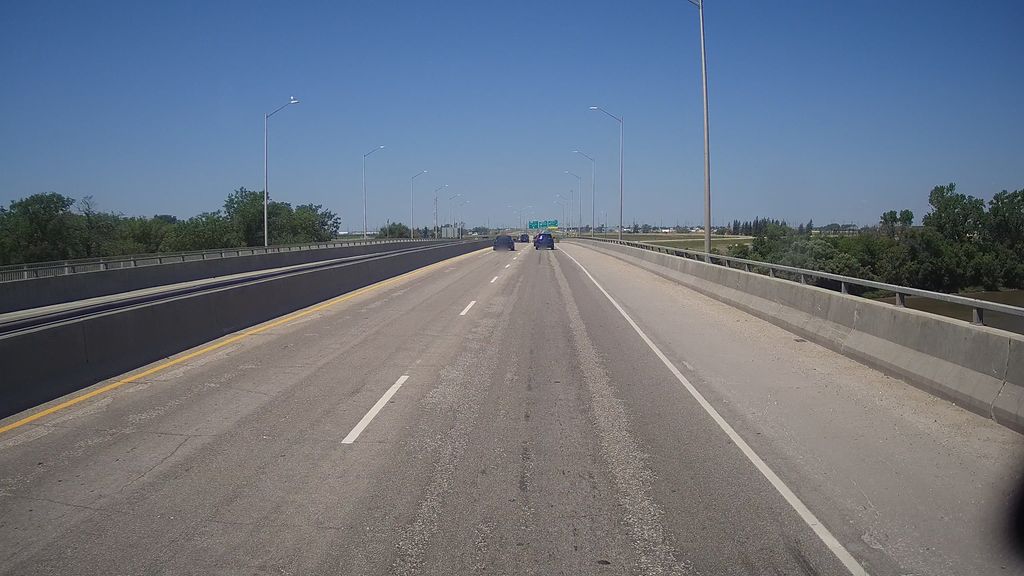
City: winnipeg